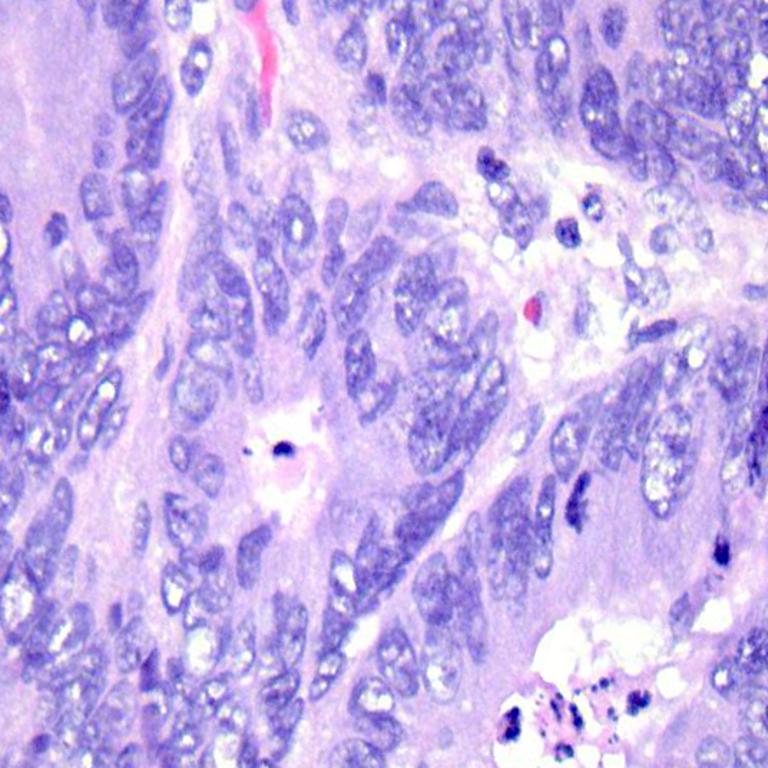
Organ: colon
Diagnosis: adenocarcinomas